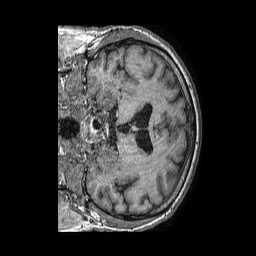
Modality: T1w
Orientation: coronal
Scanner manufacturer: philips
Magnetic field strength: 1.5 T
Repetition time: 0.007532 s
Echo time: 0.003426 s